Question: ### Context
Eclipse has a view called which in turn hosts several other consoles one of which is the . Here is a screenshot:

### Question
Is there an Eclipse keyboard shortcut to open the ?
### What I've tried so far
- <URL>- - -
### Versions
- -
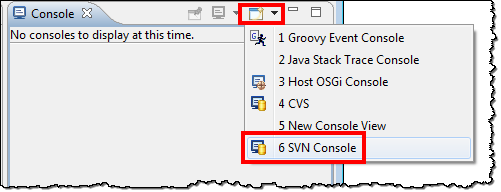
Answer: Perhaps not what your ask for, but might fit your needs, you could display the svn console automatically if I remember correctly through preferences :
'Window > Preferences > Team > SVN > Console : check Show Console automatically on on X (what you want)'